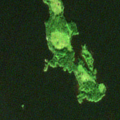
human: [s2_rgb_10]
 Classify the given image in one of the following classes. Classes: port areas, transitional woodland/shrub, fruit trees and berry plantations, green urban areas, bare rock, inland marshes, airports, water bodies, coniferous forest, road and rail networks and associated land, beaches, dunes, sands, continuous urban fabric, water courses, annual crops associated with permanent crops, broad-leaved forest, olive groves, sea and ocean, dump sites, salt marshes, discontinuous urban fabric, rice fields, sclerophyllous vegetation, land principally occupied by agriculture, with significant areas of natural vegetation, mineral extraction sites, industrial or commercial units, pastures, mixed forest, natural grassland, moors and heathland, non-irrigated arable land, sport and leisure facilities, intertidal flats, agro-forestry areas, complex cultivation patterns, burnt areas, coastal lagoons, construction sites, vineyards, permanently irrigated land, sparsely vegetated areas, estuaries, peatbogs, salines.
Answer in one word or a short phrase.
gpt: coniferous forest, water bodies